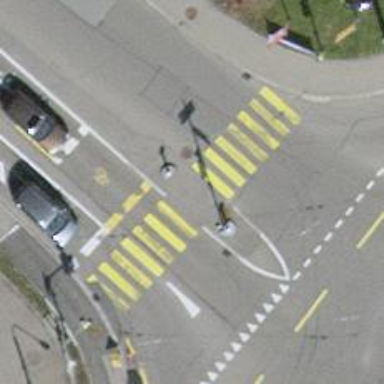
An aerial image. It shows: Marked crossing on footway. The crossing has visible markings.